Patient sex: F
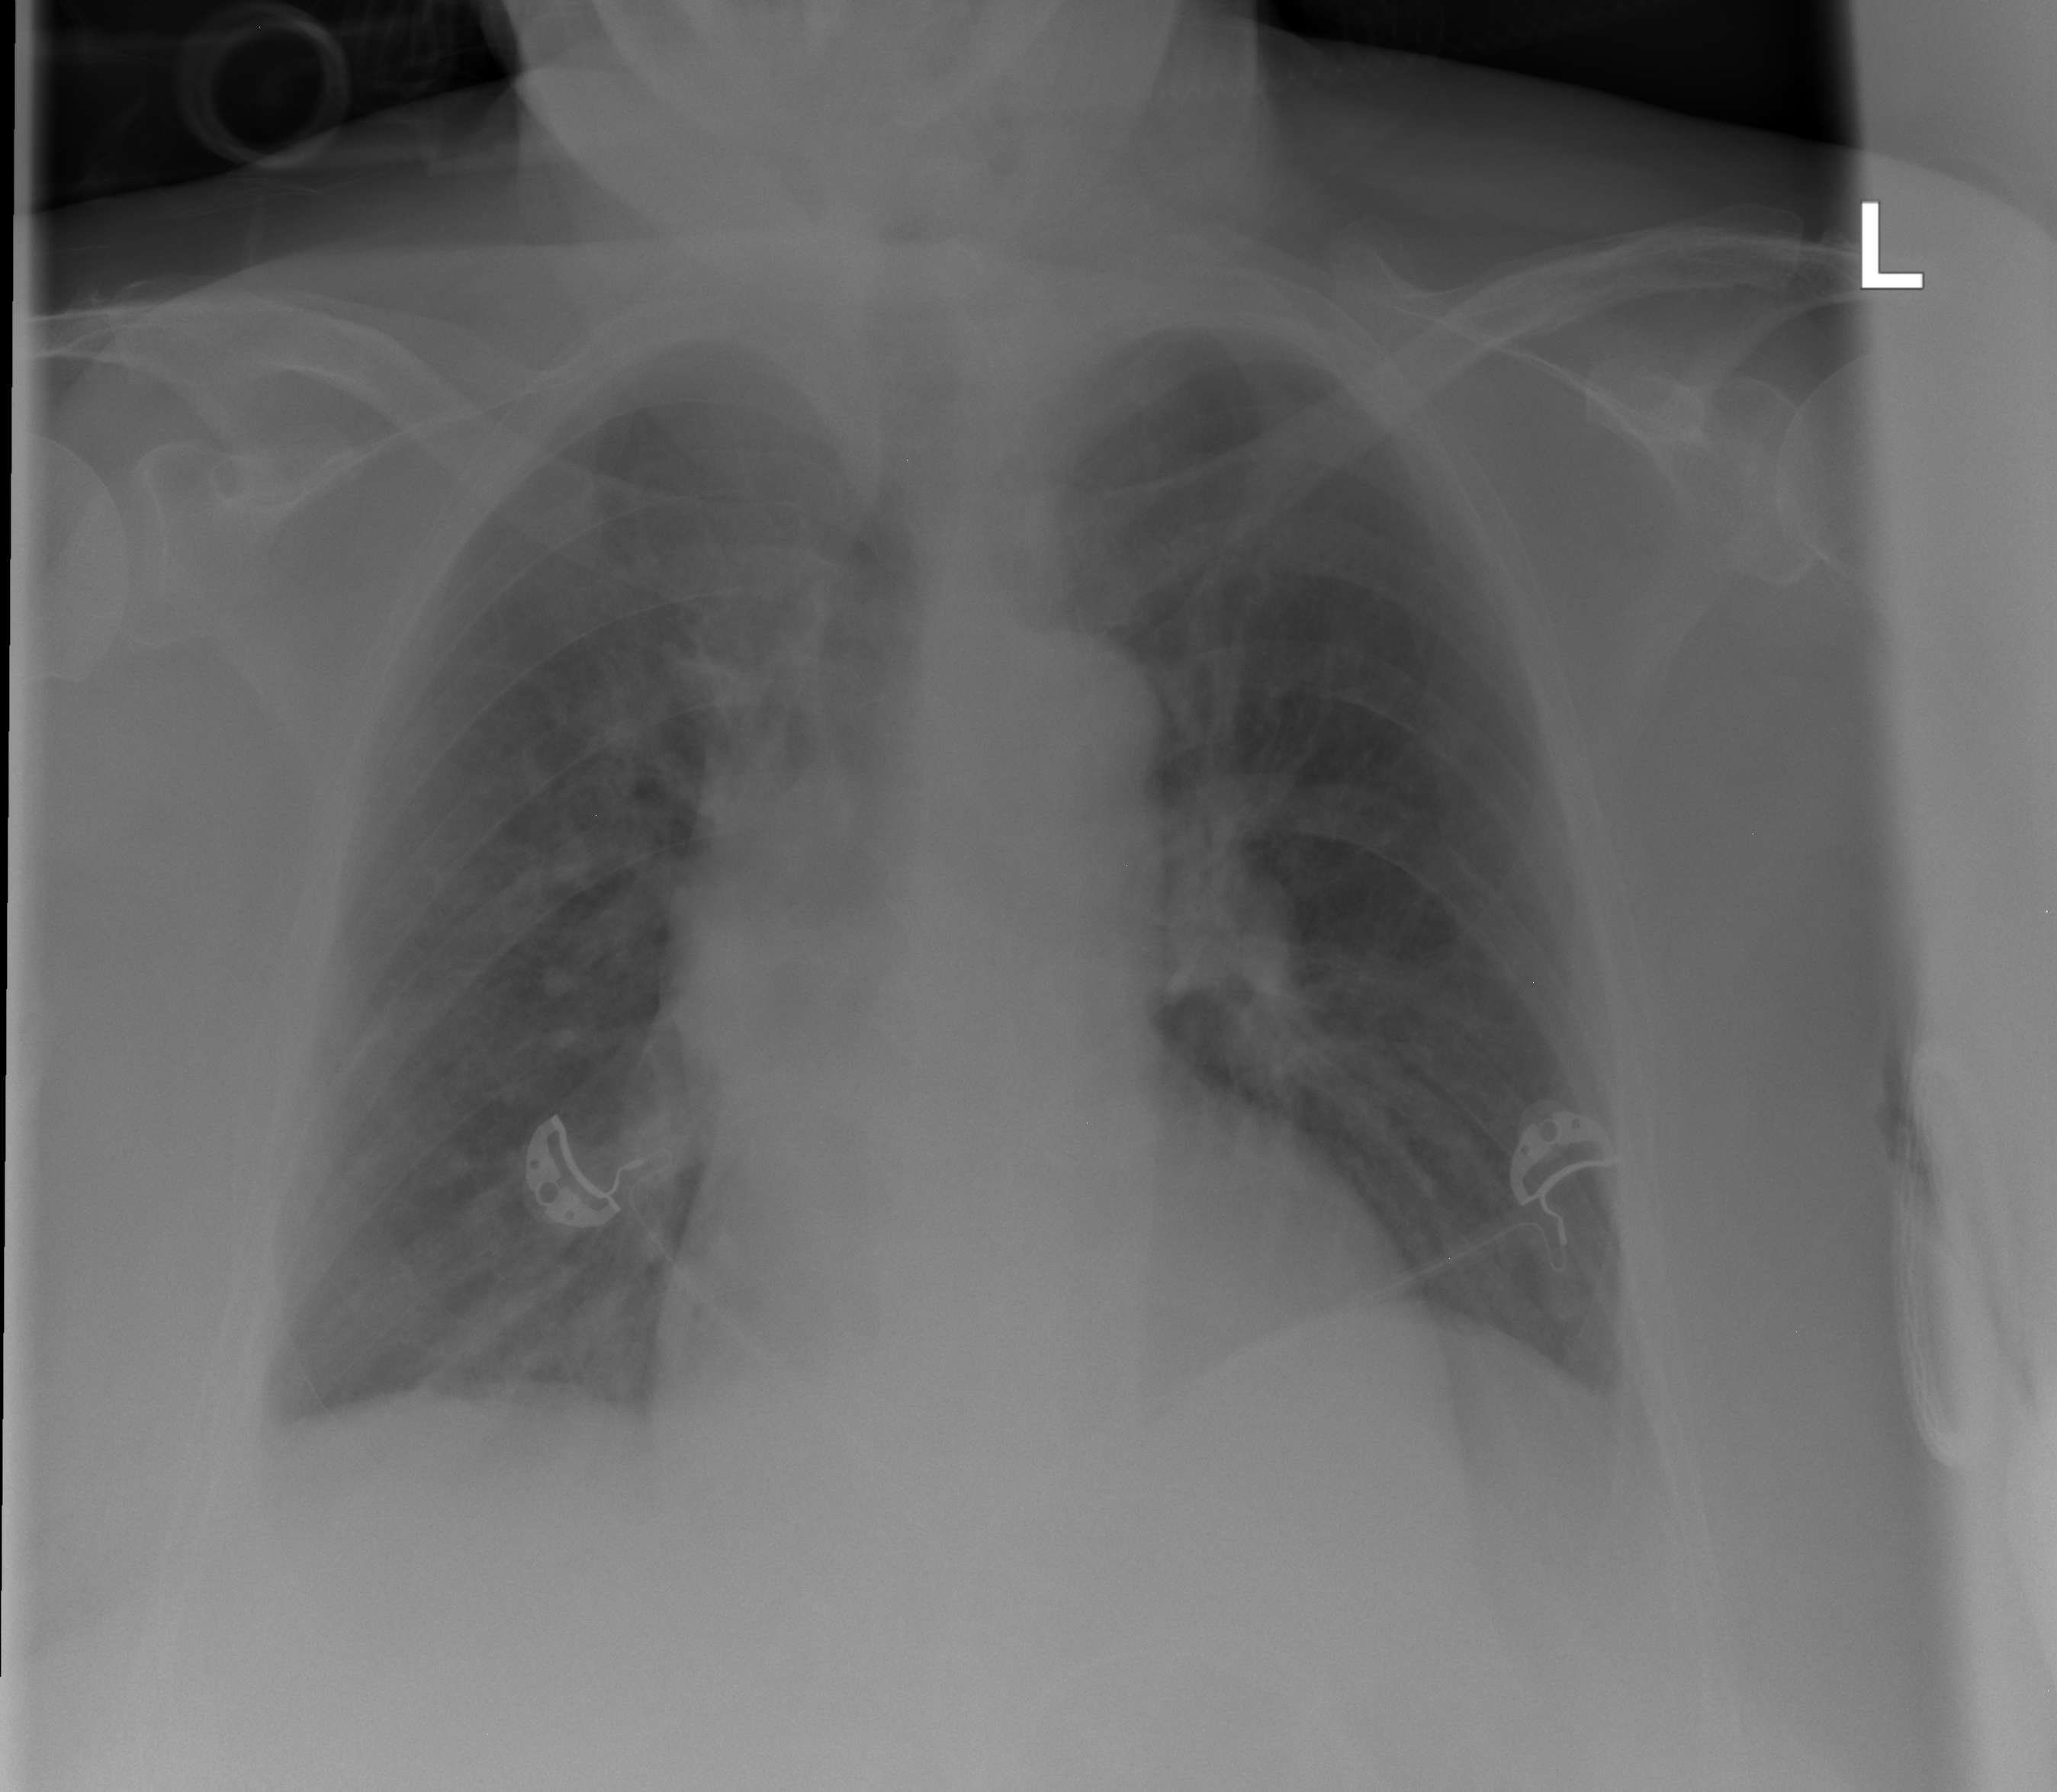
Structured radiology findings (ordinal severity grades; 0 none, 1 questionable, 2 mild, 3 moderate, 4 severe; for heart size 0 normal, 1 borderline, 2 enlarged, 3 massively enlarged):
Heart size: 2
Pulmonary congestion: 2
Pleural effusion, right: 2
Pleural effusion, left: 0
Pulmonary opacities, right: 2
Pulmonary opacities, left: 0
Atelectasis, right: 0
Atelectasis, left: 0